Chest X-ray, PA view. Patient: 19 years old, sex F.
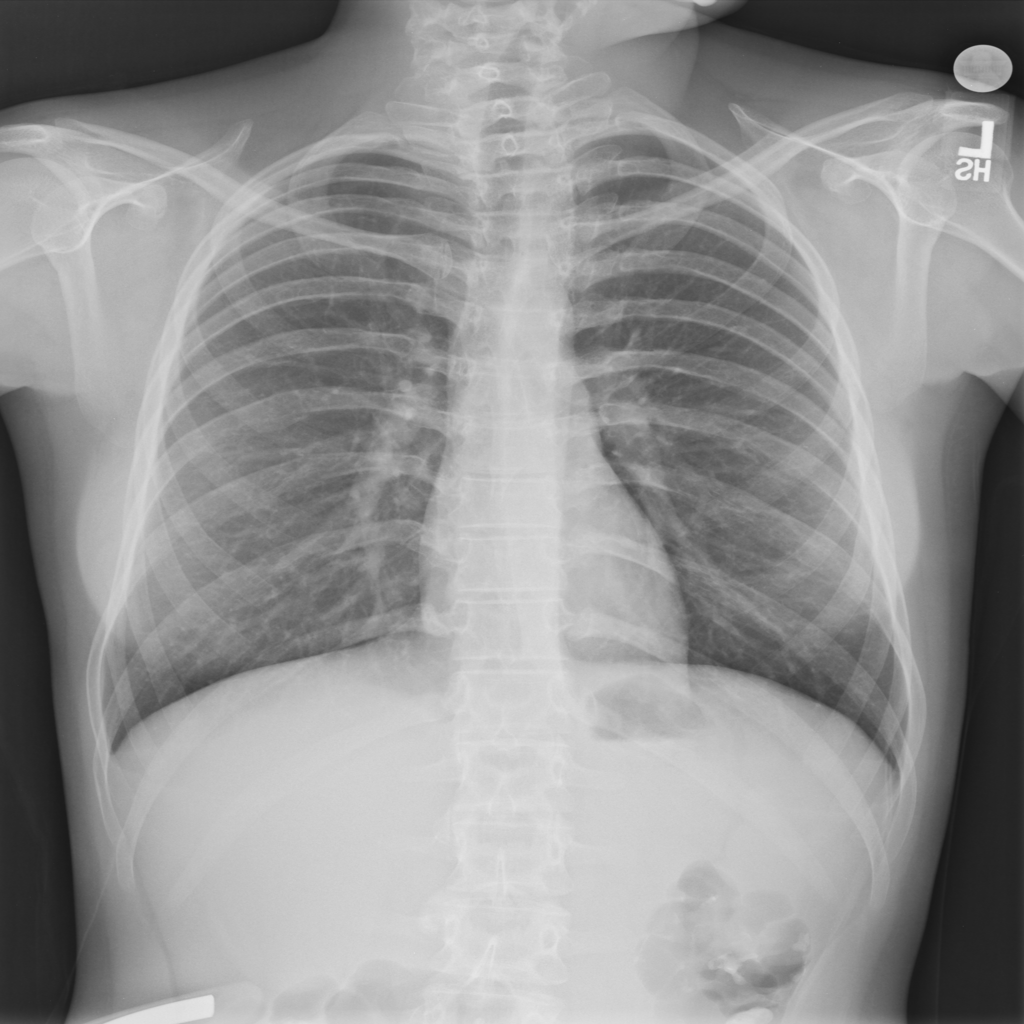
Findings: No Finding